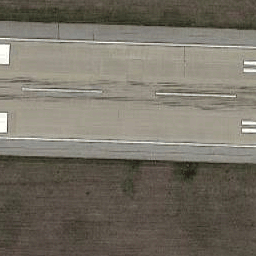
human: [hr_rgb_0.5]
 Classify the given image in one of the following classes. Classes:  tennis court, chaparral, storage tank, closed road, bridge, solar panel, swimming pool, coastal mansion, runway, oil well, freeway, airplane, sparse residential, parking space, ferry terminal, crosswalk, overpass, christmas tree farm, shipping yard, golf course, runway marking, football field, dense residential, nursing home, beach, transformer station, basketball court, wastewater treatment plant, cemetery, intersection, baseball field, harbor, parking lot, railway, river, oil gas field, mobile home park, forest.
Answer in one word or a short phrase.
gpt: runway